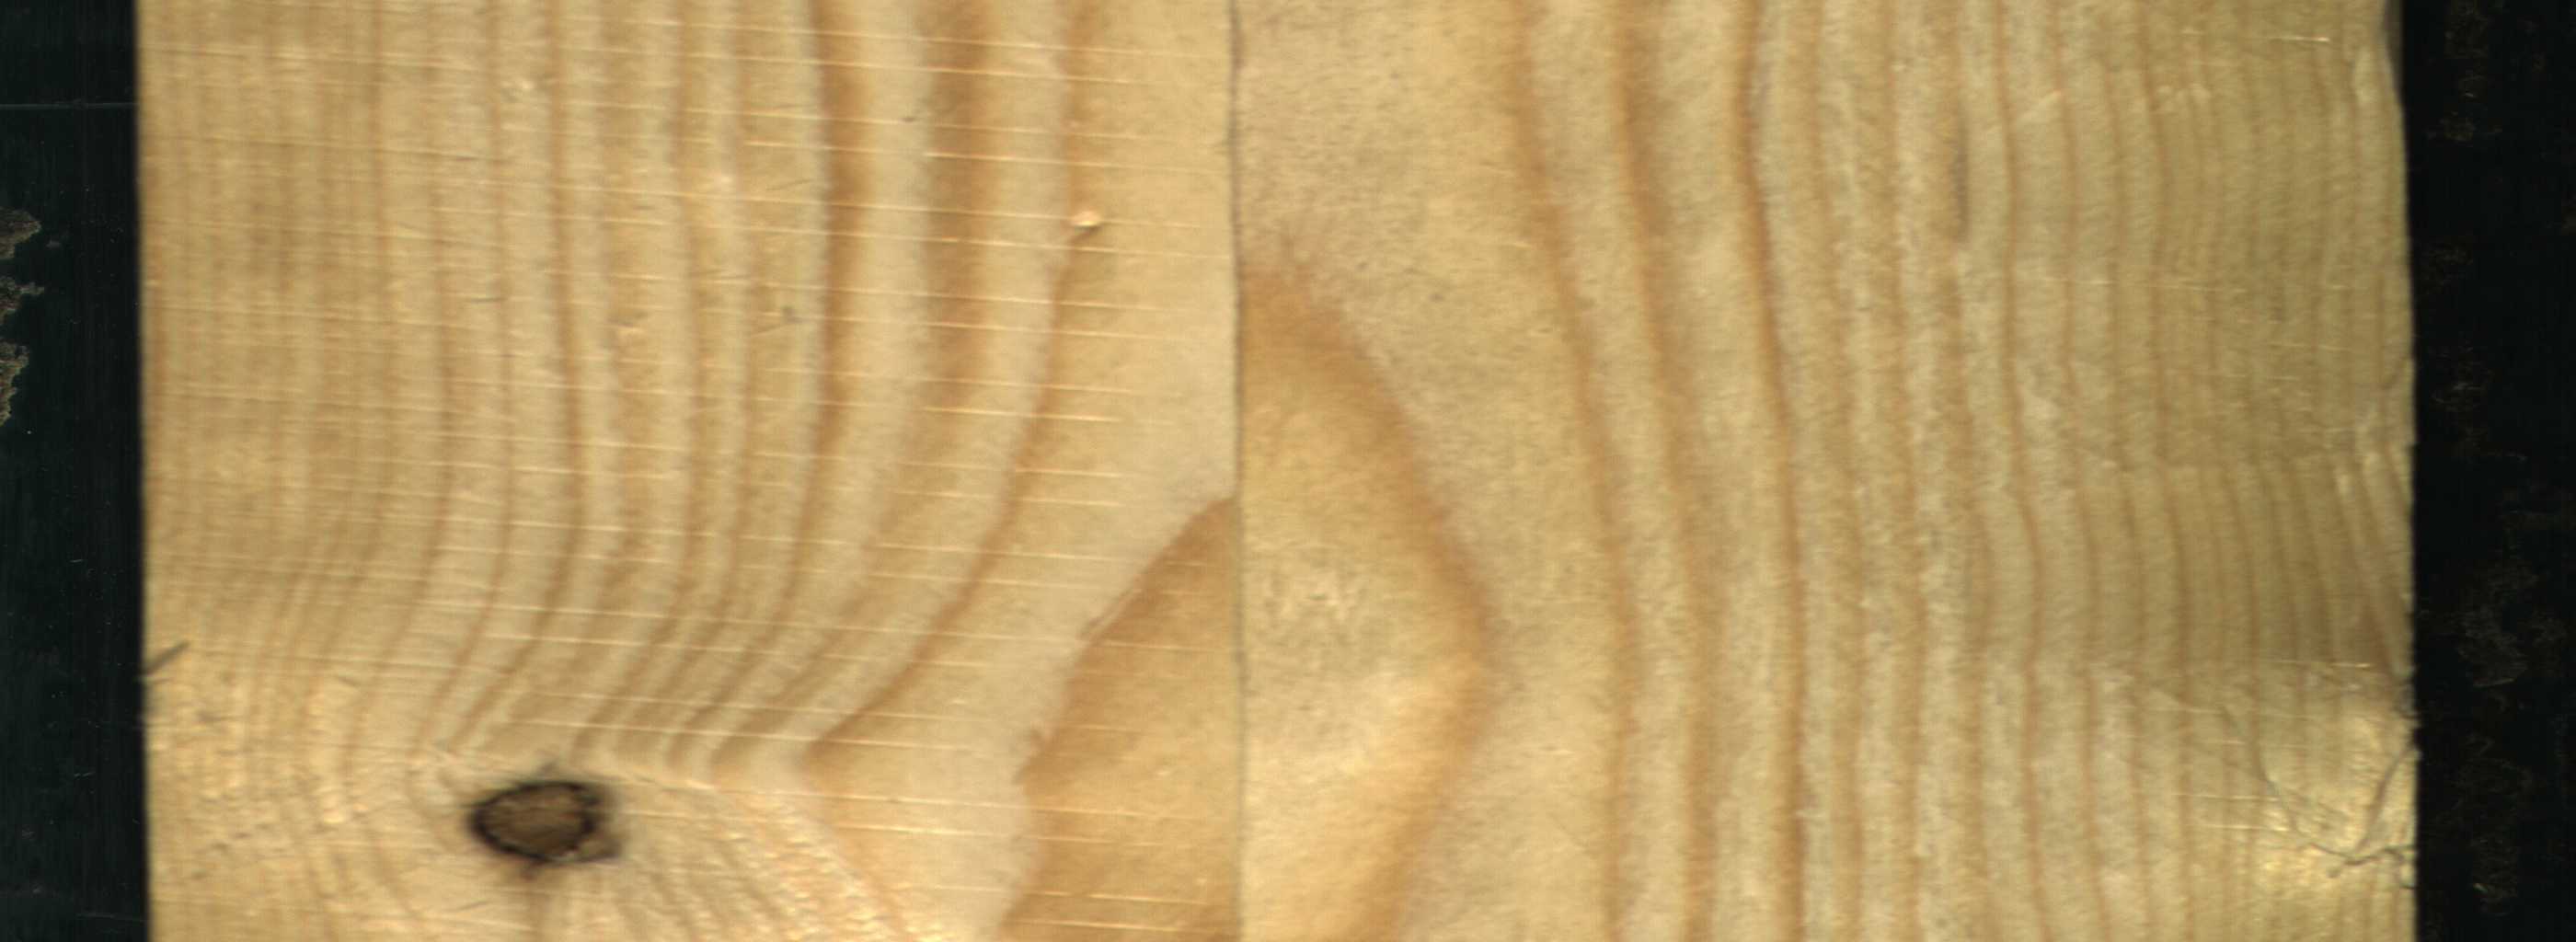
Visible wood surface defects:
Dead_Knot